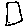
Label: square